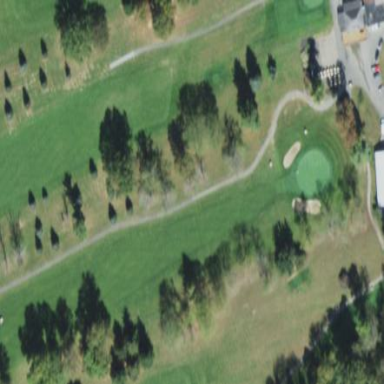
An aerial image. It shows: Golf fairway surrounded by grass.